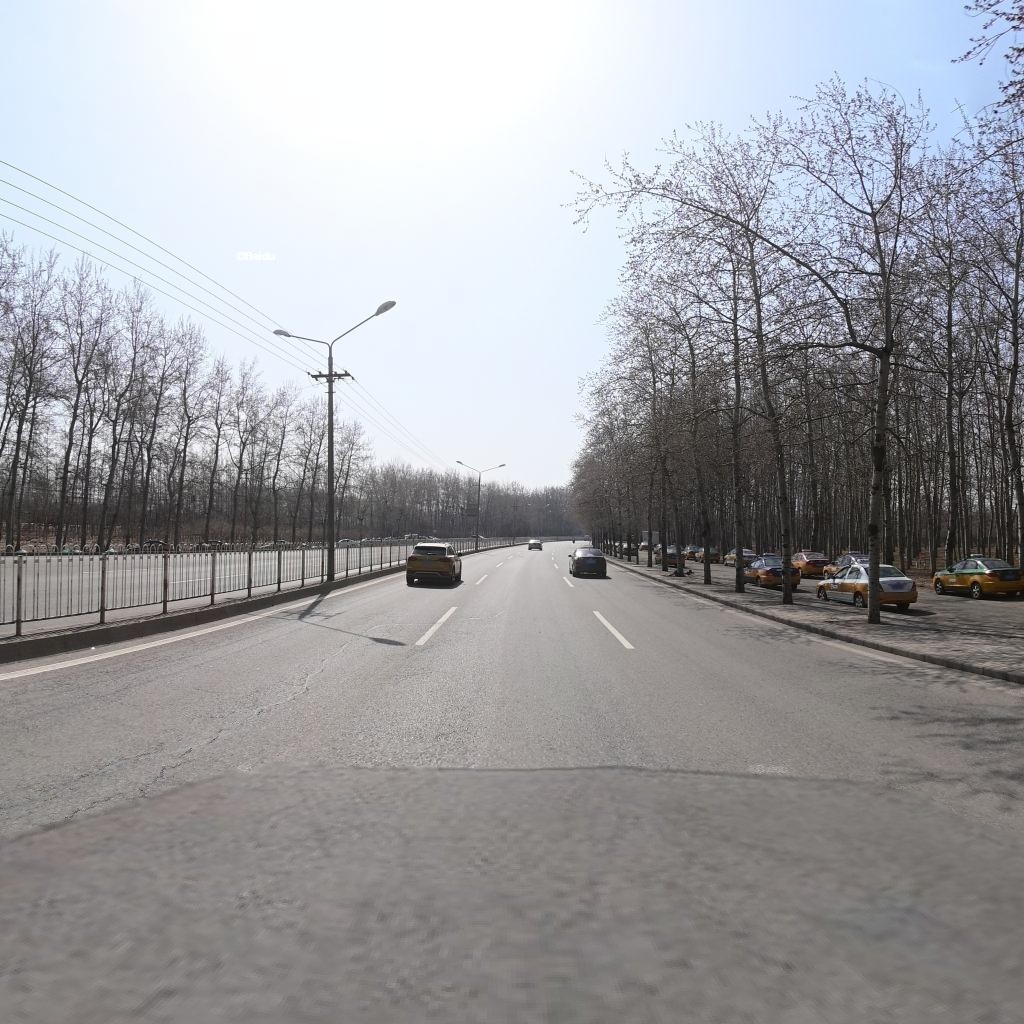
Region: Chaoyang
Road damage annotations: alligator crack